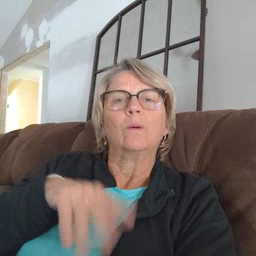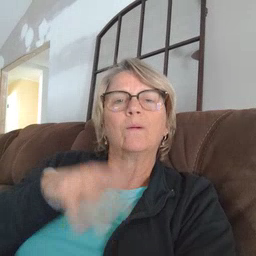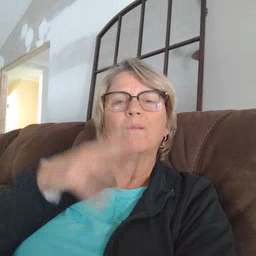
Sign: into